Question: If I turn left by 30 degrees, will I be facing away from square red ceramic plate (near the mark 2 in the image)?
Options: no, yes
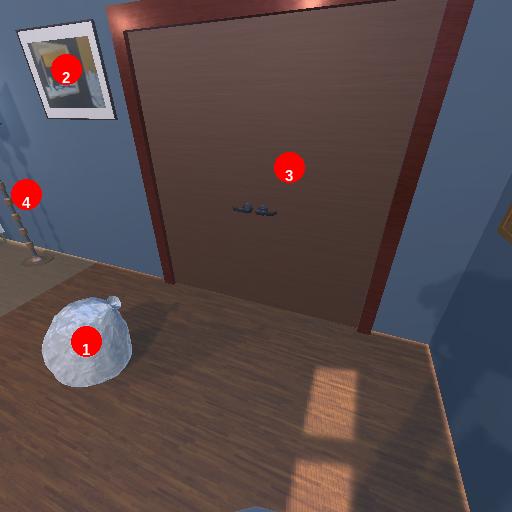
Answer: no